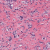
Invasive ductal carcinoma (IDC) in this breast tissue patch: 1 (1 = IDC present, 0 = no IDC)